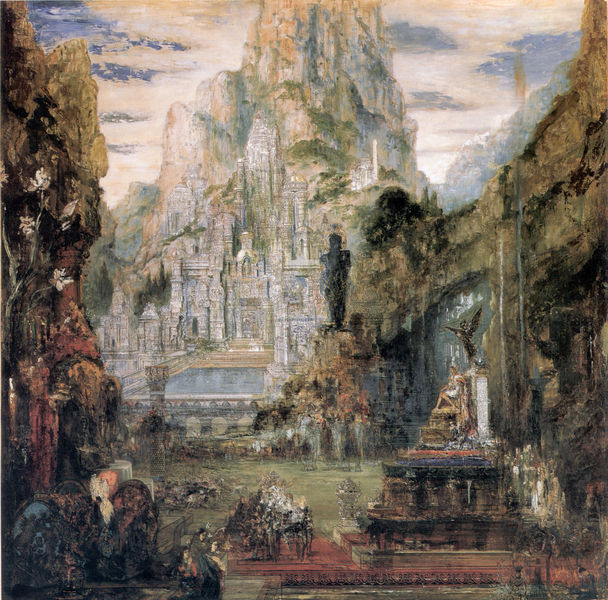
Titel: Le Triomphe d'Alexandre le Grand, Der Triumph Alexander des Grossen
Künstler: Gustave Moreau
Standort: Paris
Institution: Musée Gustave Moreau
Schlagwörter: berg, blau, felsen, flügel, gemälde, himmel, vogel, wasser, weiß, wolken, bäume, grün, landschaft, menschen, sitzen, stadt, teich, blume, blumen, bunt, frau, raum, schwarz, säulen, anlage, gebäude, park, rot, schloss, tiere, wolke, symbolismus, alt, architektur, sockel, stein, natur, brücke, kirche, rauch, gold, pflanzen, tal, wald, brunnen, turm, bassin, engel, garten, ranken, skulptur, springbrunnen, statue, farbig, sitz, abhang, berge, fels, gebirge, vegetation, schlucht, soldaten, thron, stufen, tor, bad, burg, palast, dom, denkmal, festung, traum, groß, becken, volk, pool, altar, gemäuer, skulpturen, grab, märchen, fabelwesen, grotte, tempel, heiligtum, parade, arkadien, lilien, indien, phantasie, wasserbecken, fantasie, details, standbild, monument, montagne, schwimmbad, indianer, susanna, susanna im bade, roter teppich, verkünden, ange, sculpture, viktoria, kulturlandschaft, moreau, gustave moreau, atlantis, idealstadt, katedrale, piscine